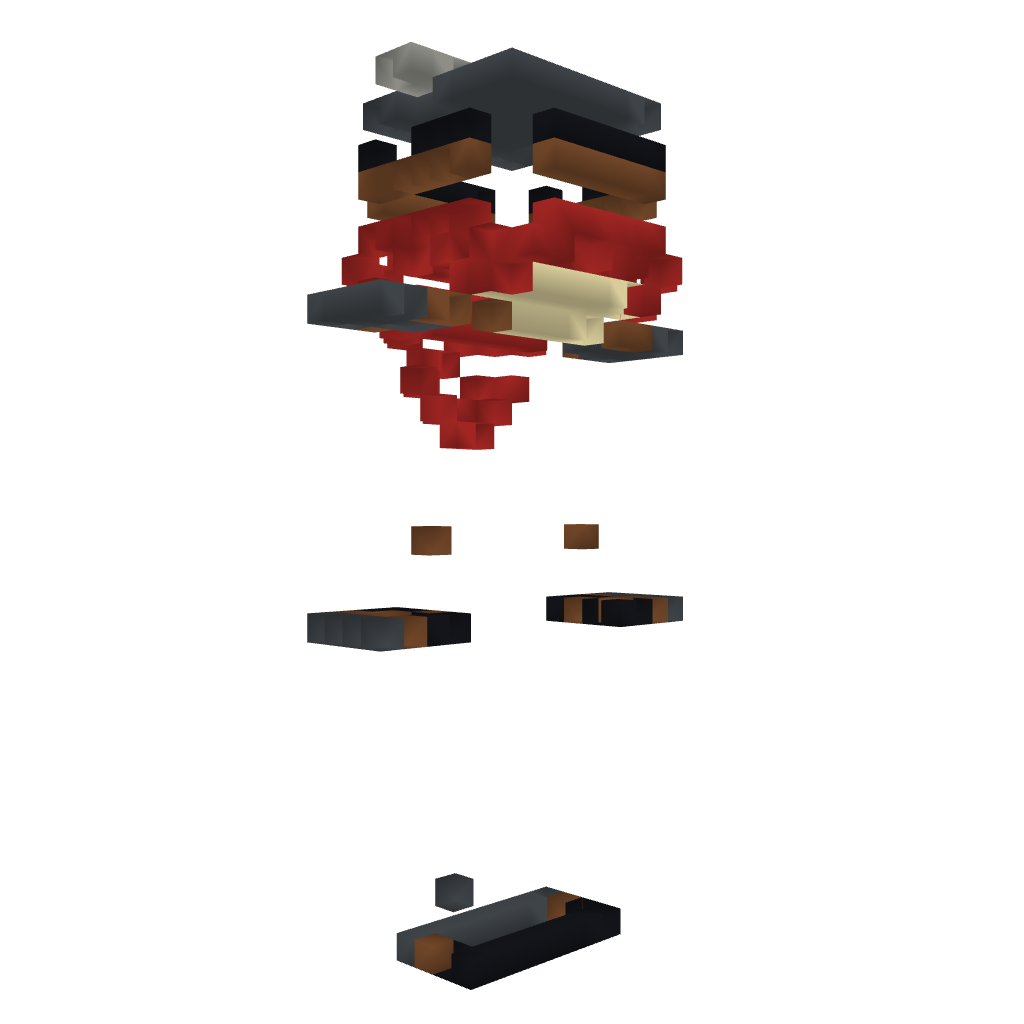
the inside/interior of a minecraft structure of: HoneyDew Statue